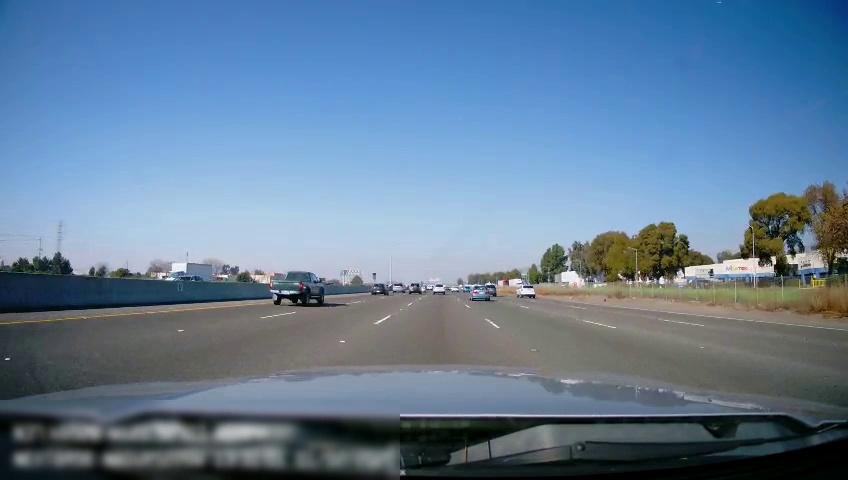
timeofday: Day
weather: Sunny
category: Drivable Space
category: Vehicles | Truck
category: Vehicles | Car
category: Vehicles | Truck
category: Vehicles | Truck
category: Vehicles | SUV
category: Vehicles | SUV
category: Vehicles | SUV
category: Vehicles | SUV
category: Vehicles | Car
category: Vehicles | Truck
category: Vehicles | SUV
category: Vehicles | Car
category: Lanes | Current Lane
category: Lanes | Current Lane
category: Lanes | Alternate Lane
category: Lanes | Alternate Lane
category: Lanes | Alternate Lane
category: Lanes | Alternate Lane
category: Lanes | Alternate Lane